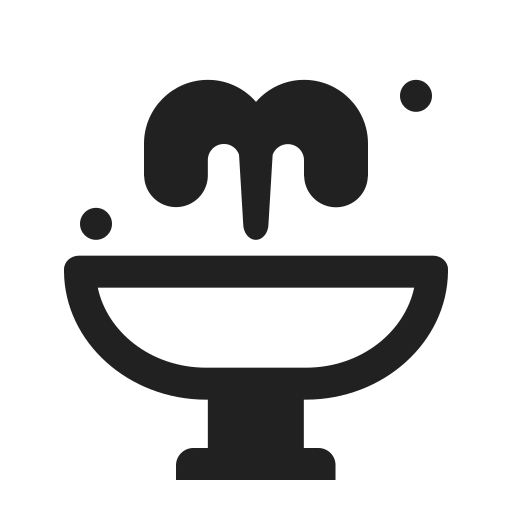
fountain high contrast